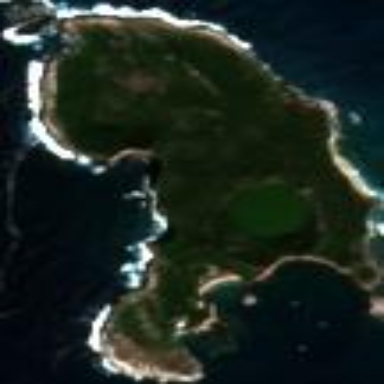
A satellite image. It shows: Island with natural coastline.